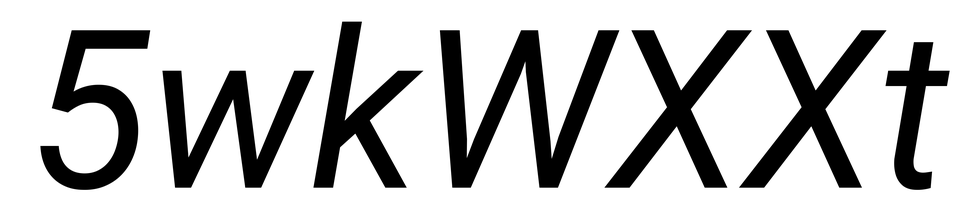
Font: Roboto-Italic_Italic